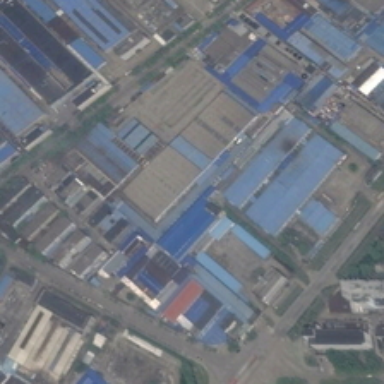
Many blue buildings are in an industrial area .